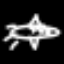
Label: airplane